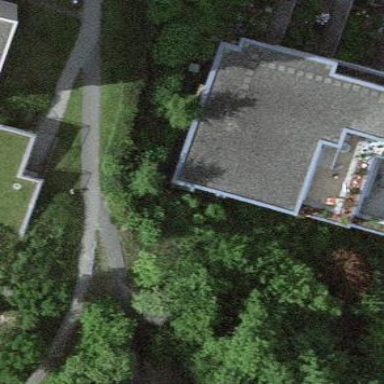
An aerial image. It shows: Terrace building.